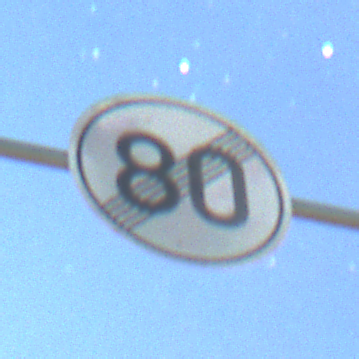
Verkehrszeichen: EndeGeschwindigkeit80
Umgebung: Outdoor, Nature
Tageszeit: Night
Wetter: PartlyCloudy
Licht: Natural
Jahreszeit: NotSpecified
Kontrast: HighContrast